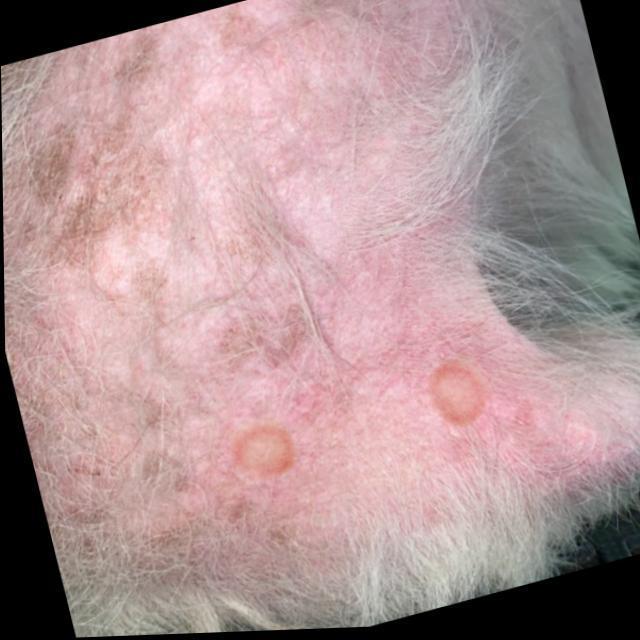
Canine ringworm (Dermatophytosis) — fungal infection caused by Microsporum or Trichophyton. Presents with circular alopecia, scaling, crusting, and broken hairs.